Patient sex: F
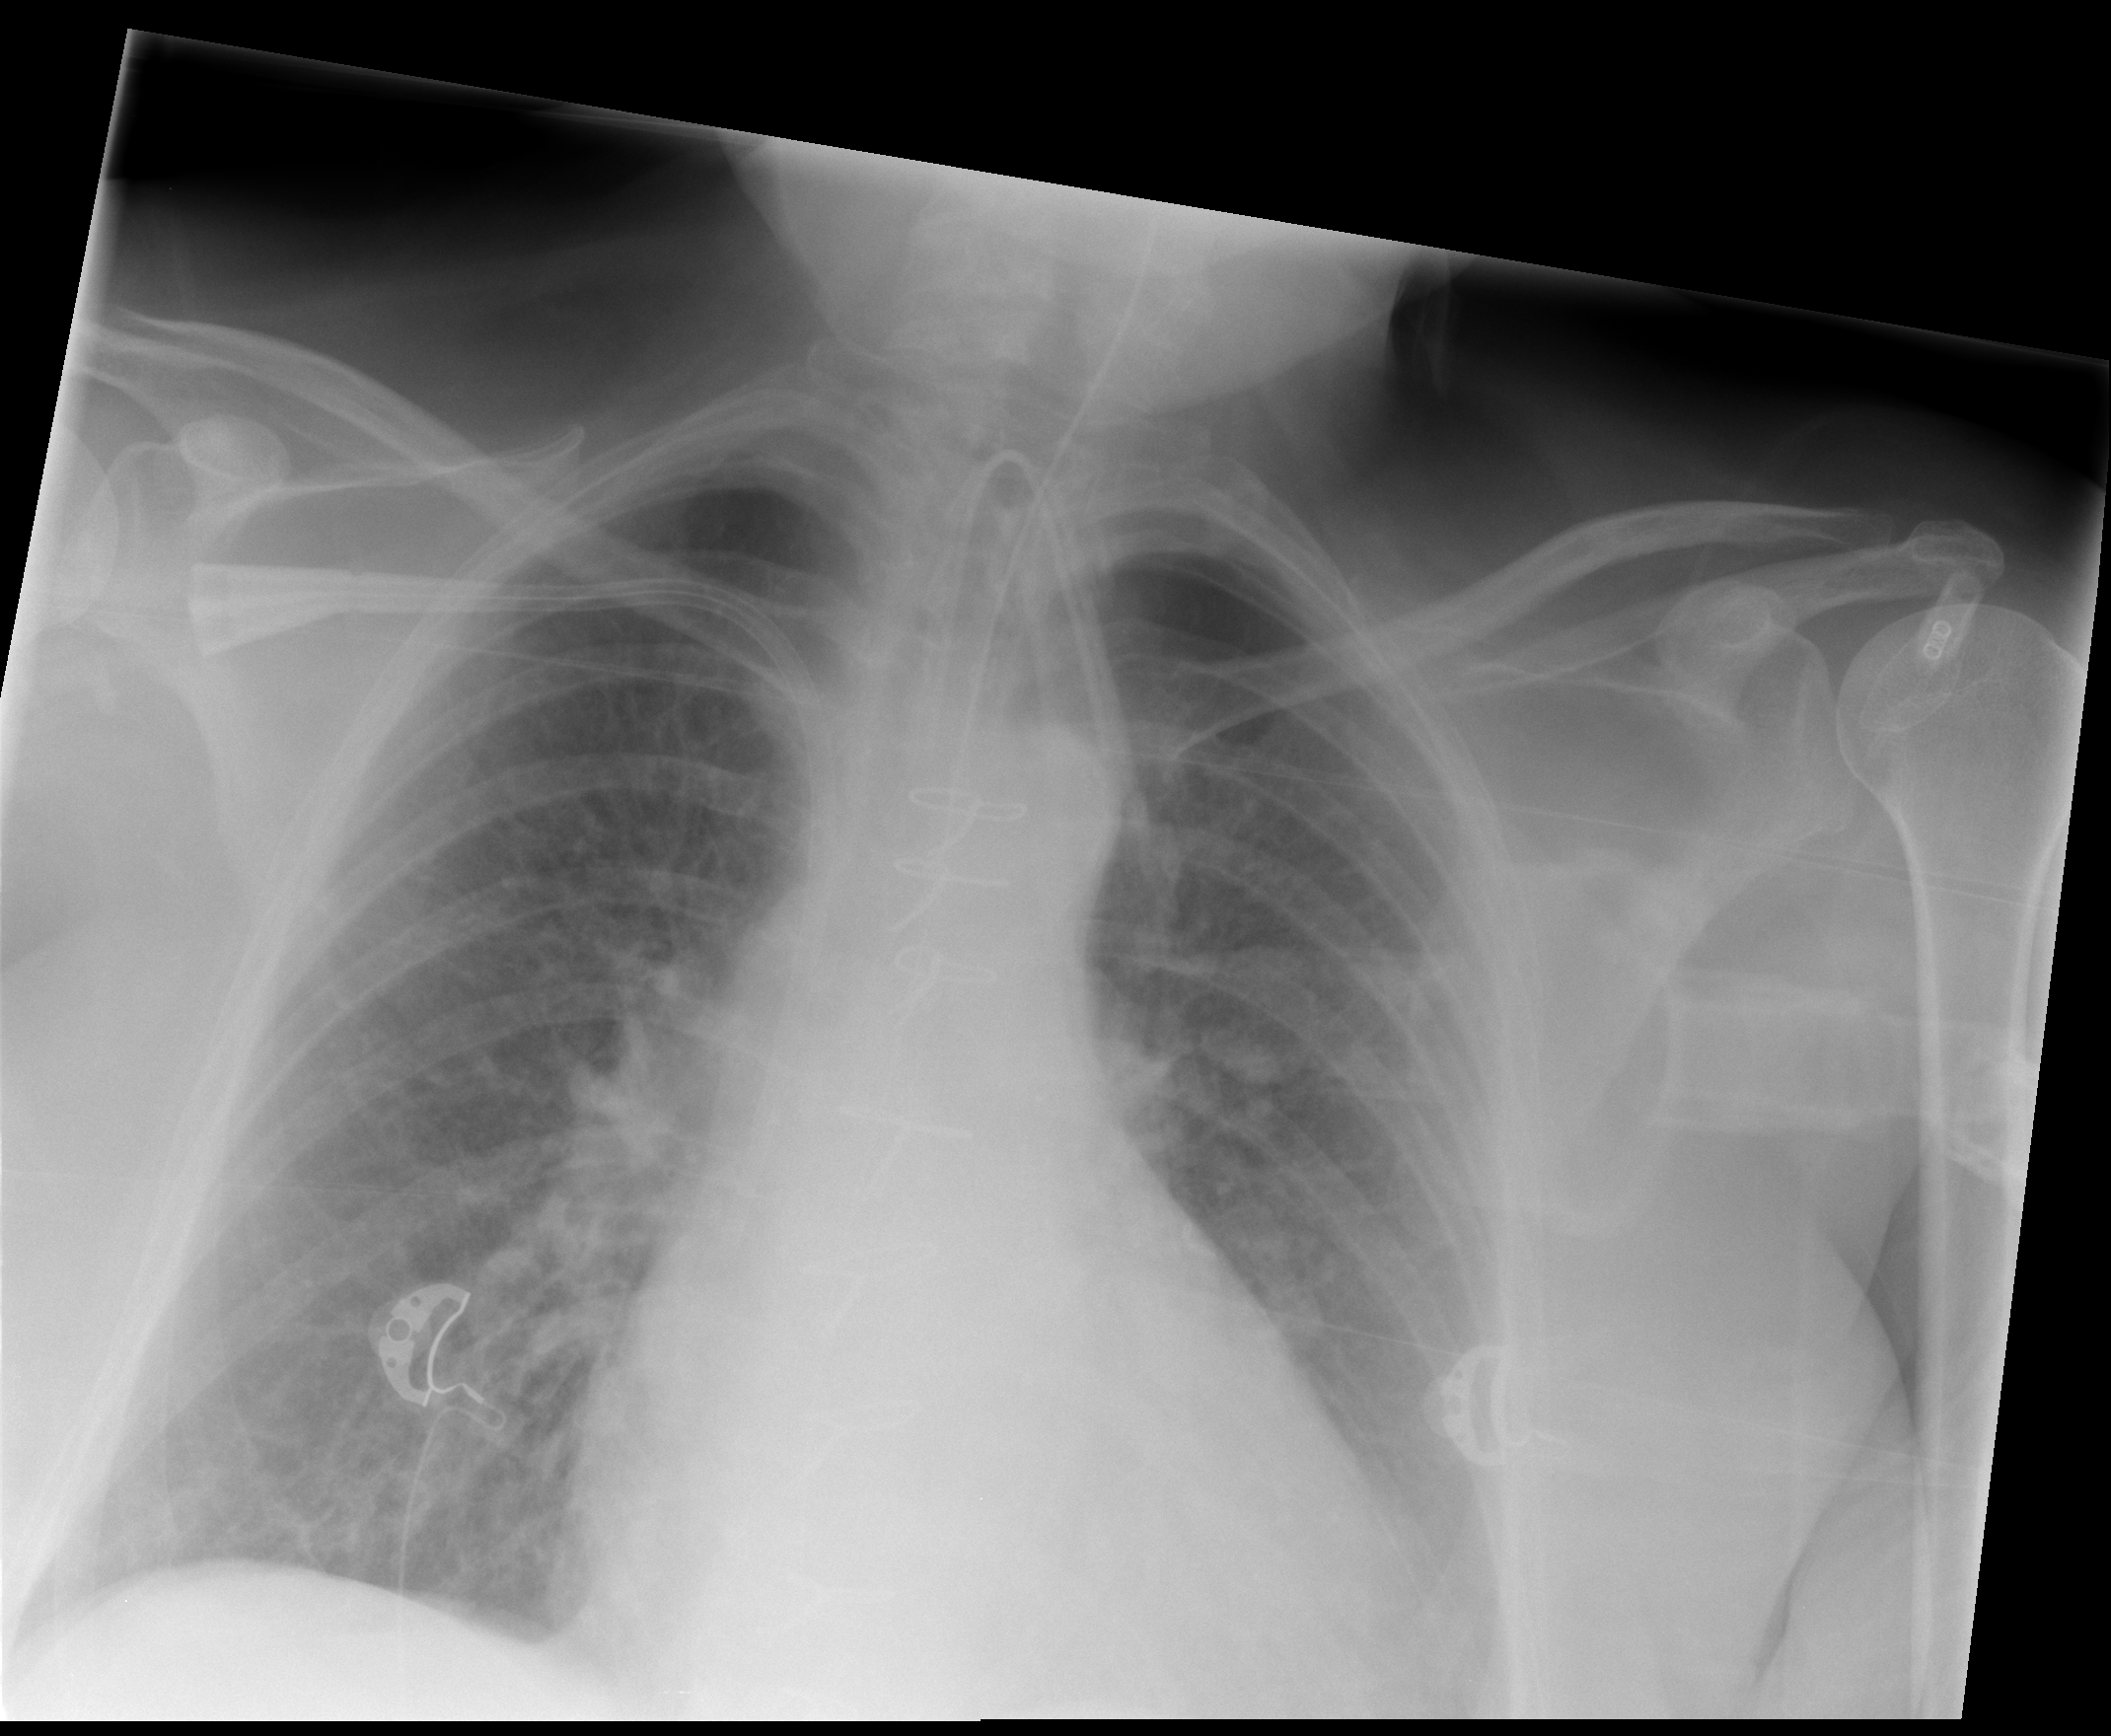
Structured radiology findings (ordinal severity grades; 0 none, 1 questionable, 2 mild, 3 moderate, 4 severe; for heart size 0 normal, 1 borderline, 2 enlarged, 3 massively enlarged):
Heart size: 2
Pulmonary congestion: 1
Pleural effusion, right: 0
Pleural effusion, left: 1
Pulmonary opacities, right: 2
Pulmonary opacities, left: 2
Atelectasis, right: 0
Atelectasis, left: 0